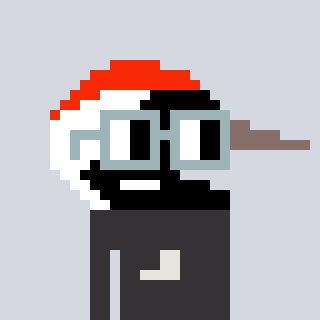
a pixel art character with square dark gray glasses, a crane-shaped head and a grayscale-colored body on a cool background